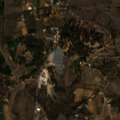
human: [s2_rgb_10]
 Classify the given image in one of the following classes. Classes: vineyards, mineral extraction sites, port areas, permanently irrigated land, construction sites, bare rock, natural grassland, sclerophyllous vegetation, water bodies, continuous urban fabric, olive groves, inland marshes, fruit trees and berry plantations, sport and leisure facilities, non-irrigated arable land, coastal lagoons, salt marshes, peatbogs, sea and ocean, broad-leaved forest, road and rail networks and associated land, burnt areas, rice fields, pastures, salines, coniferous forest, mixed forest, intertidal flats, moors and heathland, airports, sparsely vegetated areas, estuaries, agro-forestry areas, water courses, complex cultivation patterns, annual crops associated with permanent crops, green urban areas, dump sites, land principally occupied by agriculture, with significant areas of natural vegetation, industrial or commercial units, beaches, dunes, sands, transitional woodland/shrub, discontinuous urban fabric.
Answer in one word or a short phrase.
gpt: pastures, annual crops associated with permanent crops, complex cultivation patterns, land principally occupied by agriculture, with significant areas of natural vegetation